Field crop: tomato
Growth stage: 2
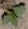
Species: solanum